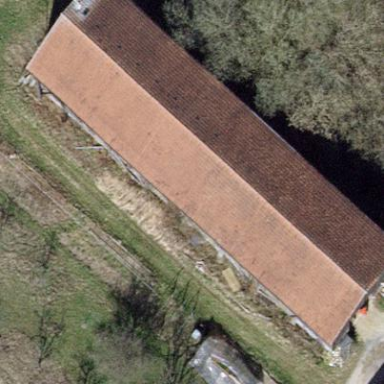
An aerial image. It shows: Farm auxiliary building with gabled roof.